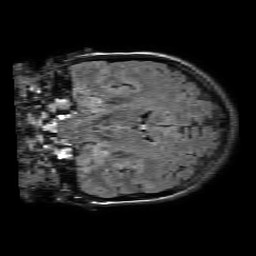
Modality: FLAIR
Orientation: coronal
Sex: female
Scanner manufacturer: philips
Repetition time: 11 s
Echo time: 0.125 s